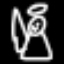
Label: angel